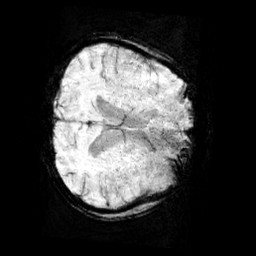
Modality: minIP
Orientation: axial
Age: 11
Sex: male
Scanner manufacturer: siemens
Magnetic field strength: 3 T
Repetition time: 0.027 s
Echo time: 0.02 s